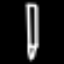
Label: pencil